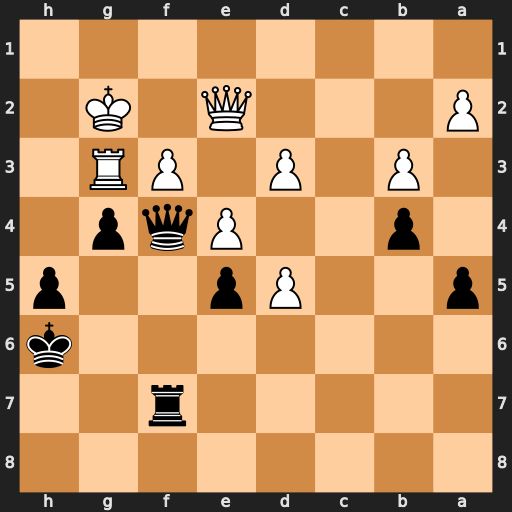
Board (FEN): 8/5r2/7k/p2Pp2p/1p2Pqp1/1P1P1PR1/P3Q1K1/8
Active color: b
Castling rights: -
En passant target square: -
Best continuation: gxf3+ Qxf3 Qd2+ Kh3 Rxf3